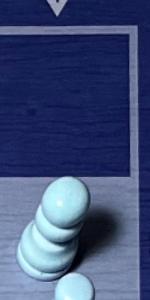
Label: Pawn_White